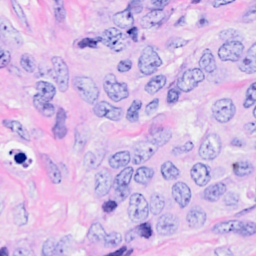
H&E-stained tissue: Breast